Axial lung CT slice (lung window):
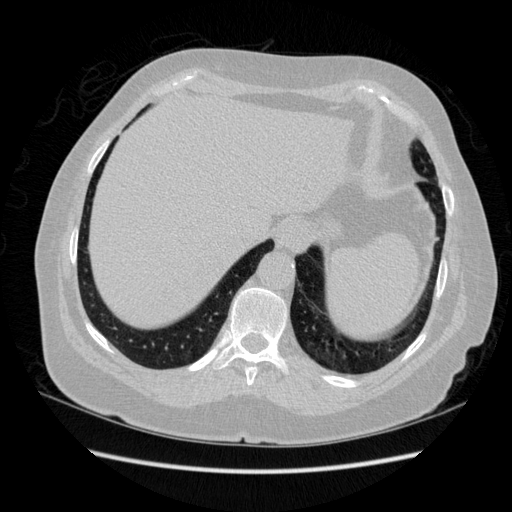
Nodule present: no